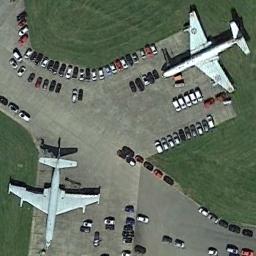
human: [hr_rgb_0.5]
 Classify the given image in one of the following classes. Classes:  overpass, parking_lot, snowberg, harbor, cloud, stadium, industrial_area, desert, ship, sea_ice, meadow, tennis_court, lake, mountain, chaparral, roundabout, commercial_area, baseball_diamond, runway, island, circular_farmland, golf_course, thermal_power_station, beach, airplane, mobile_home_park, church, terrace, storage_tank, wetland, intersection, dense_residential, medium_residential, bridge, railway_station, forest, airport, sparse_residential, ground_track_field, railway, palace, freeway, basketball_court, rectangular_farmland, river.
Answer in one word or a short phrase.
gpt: airplane